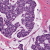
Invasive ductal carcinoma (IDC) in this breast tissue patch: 1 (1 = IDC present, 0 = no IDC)